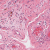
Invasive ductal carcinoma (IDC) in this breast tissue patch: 0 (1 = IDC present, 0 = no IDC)